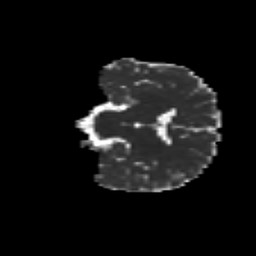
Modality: MD
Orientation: coronal
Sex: male
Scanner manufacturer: siemens
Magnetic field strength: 3 T
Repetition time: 5 s
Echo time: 0.071 s